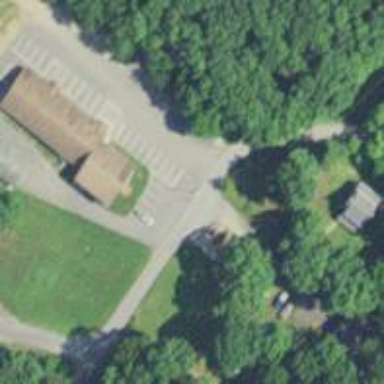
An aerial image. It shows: Parking area.